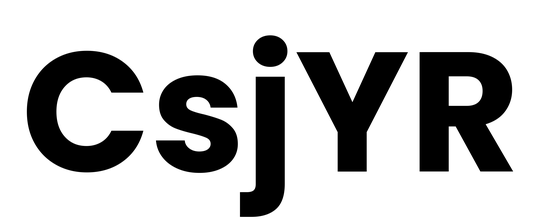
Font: Poppins-Bold